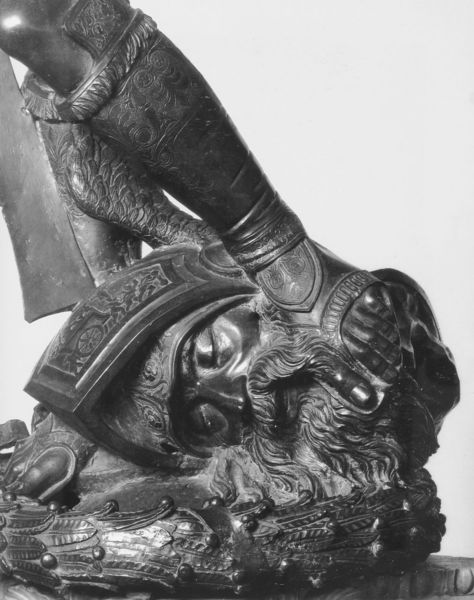
Titel: David mediceo
Künstler: Donatello
Institution: Florenz, Museo Nationale del Bargello, Salone di Donatello
Schlagwörter: flügel, fuß, hand, kopf, mann, ausschnitt, bart, arm, geköpft, tot, toter, hände, skulptur, statue, bein, detail, verzierung, metall, bronze, liegend, helm, kranz, ritter, verziert, römer, sandale, antik, visier, opfer, toto, armschiene, besiegter, liegender kopf, hand auf wange, fuß auf wange, fuß auf kopf